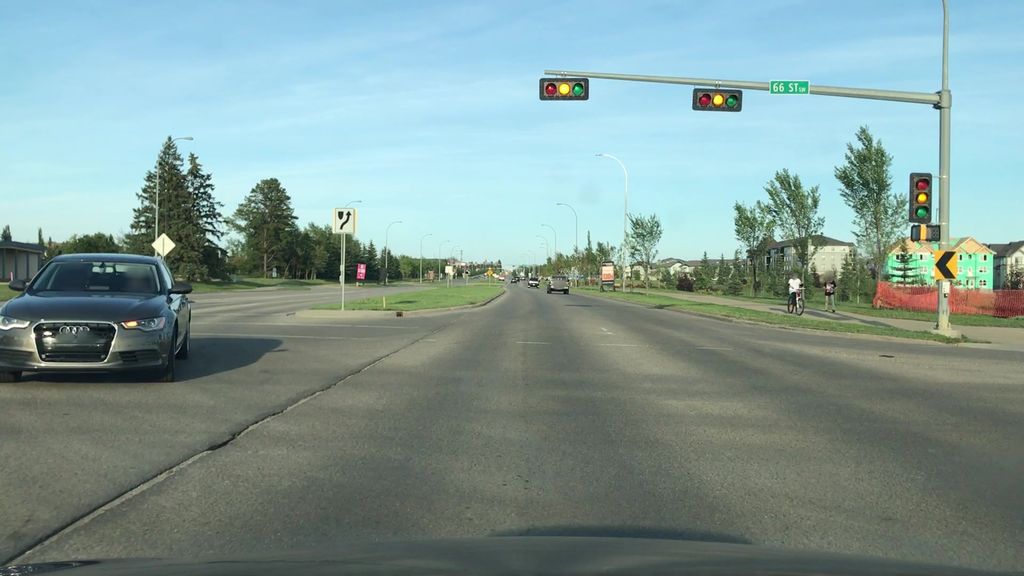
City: edmonton